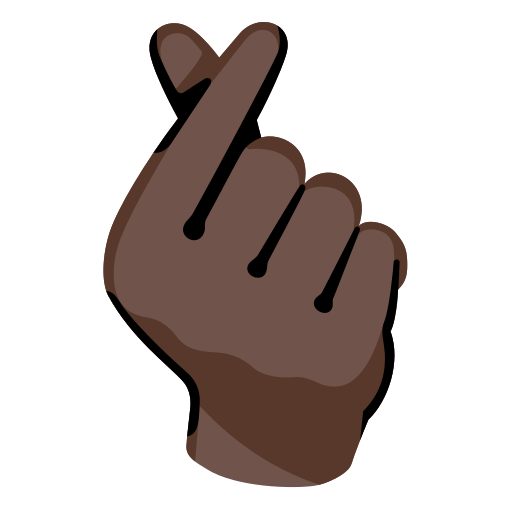
Emoji: 🫰🏿